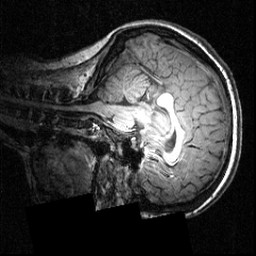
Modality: T1w
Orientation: sagittal
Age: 20
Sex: female
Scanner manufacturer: siemens
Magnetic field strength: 3.951 T
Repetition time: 1.5 s
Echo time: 0.00335 s